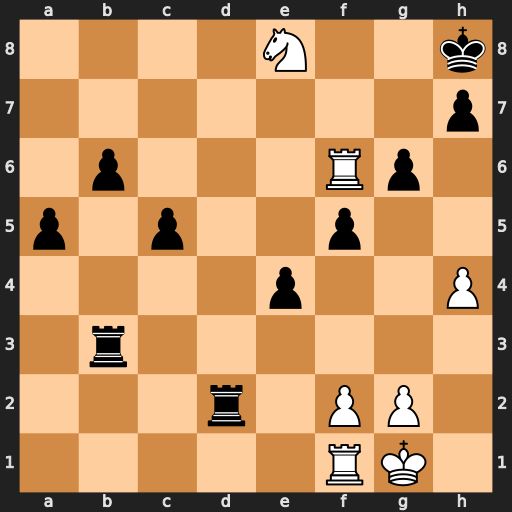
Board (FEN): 4N2k/7p/1p3Rp1/p1p2p2/4p2P/1r6/3r1PP1/5RK1
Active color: w
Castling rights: -
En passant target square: -
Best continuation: Rf8#